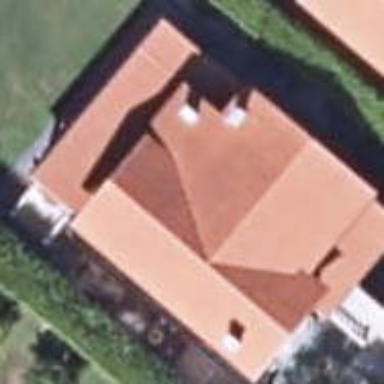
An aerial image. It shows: Simple house.